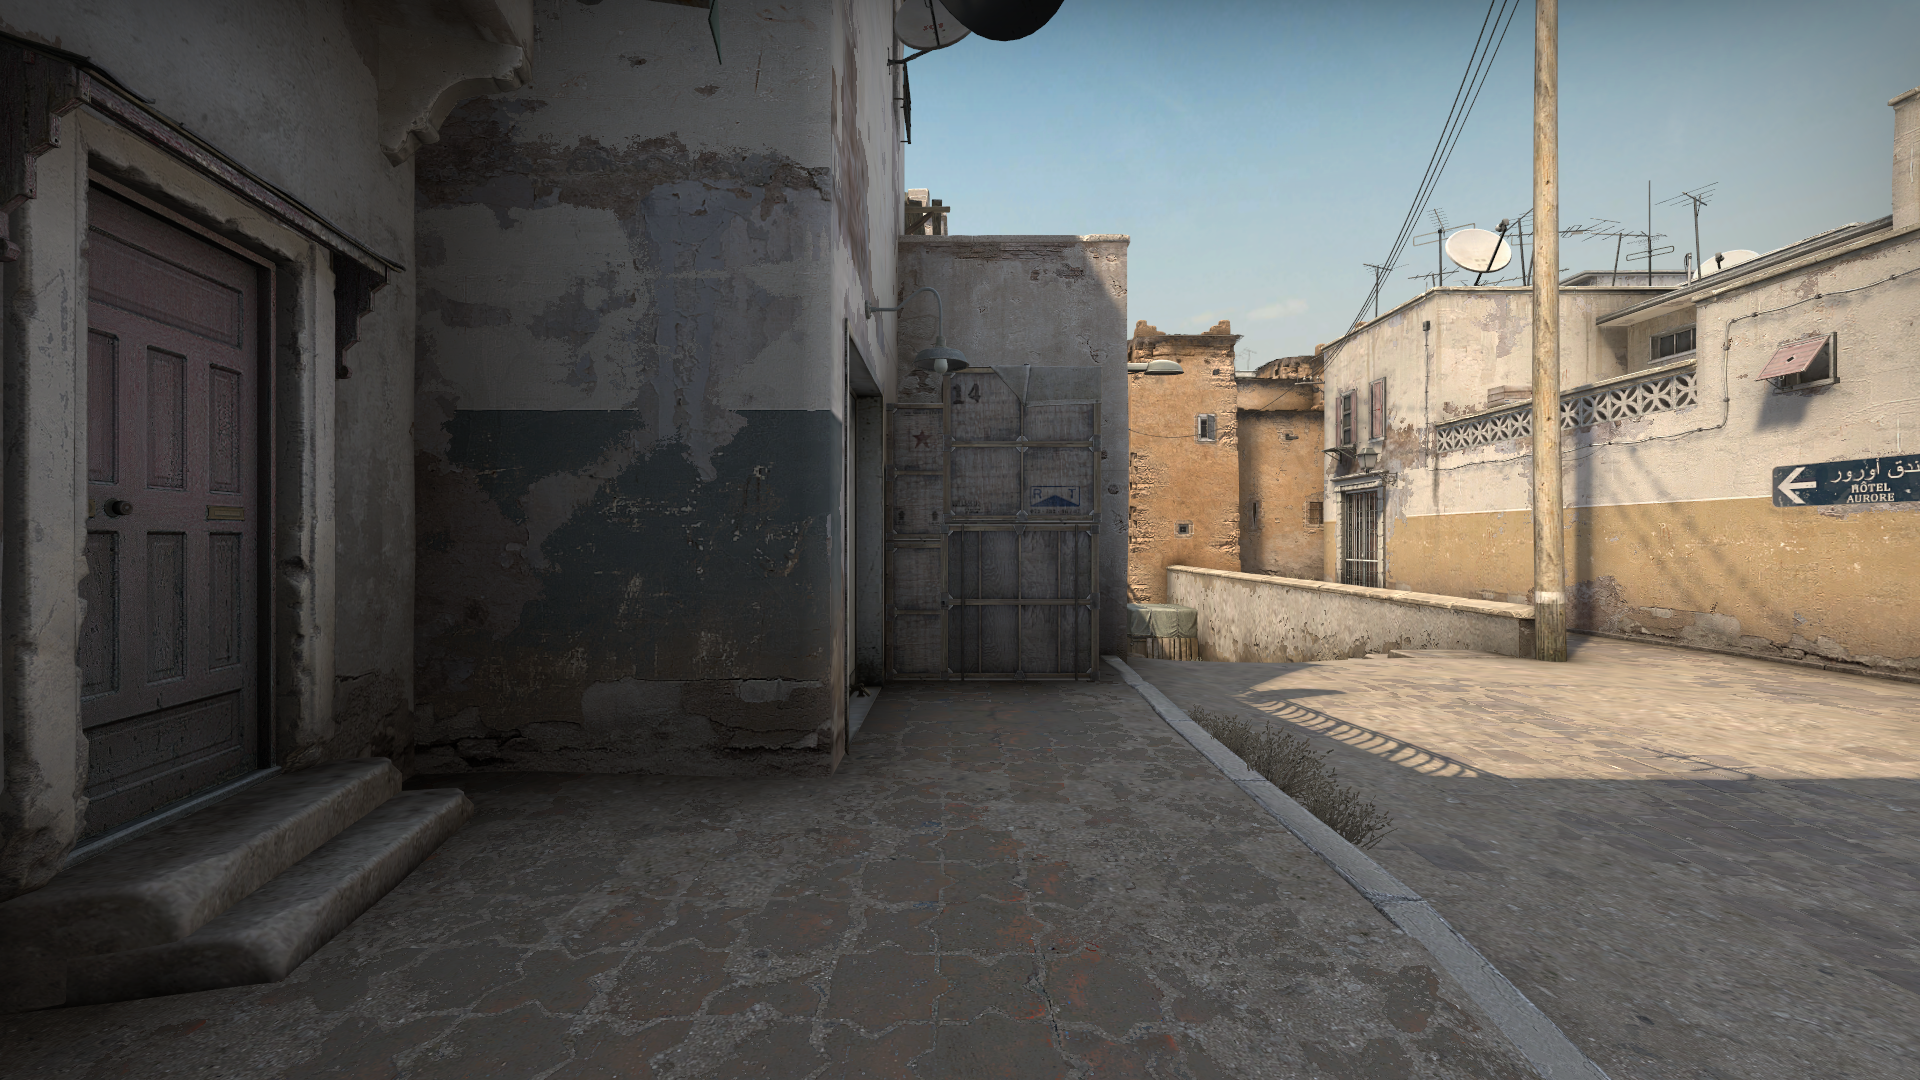
Map: de_dust2